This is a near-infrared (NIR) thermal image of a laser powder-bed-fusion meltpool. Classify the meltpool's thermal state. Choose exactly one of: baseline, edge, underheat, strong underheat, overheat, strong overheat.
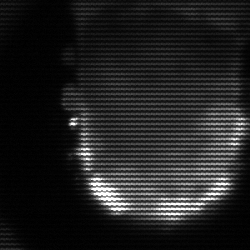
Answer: baseline